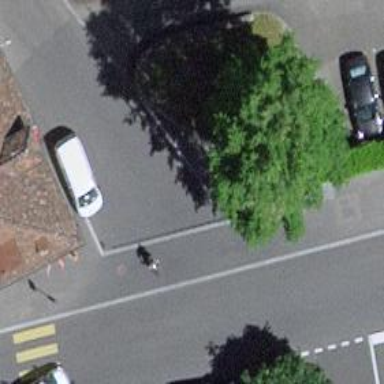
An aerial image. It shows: Zebra crossing on the road.